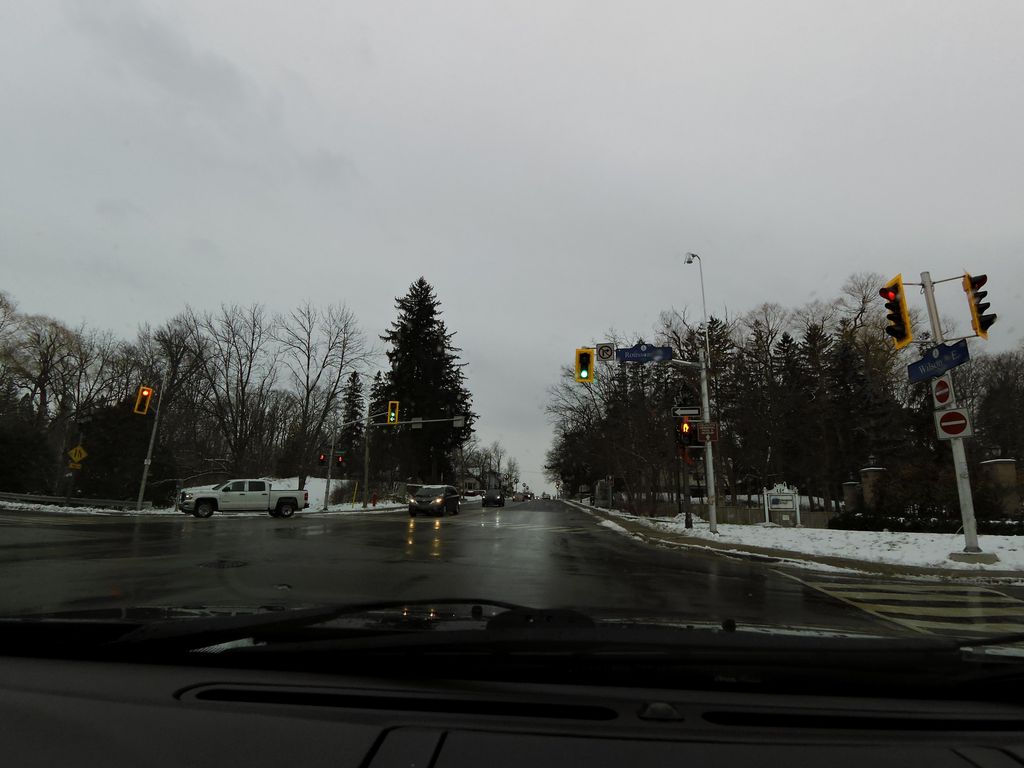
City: hamilton